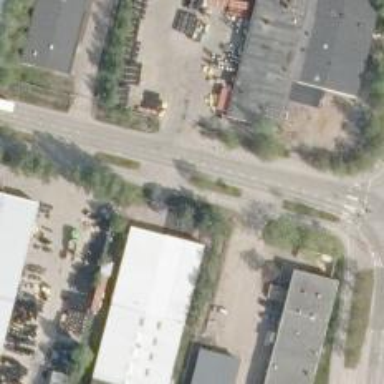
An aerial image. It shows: Asphalt cycleway.